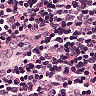
Metastatic tissue present: no